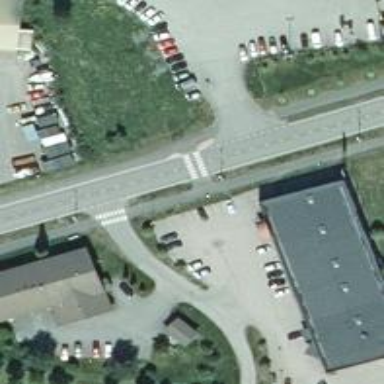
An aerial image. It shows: Marked crossing on asphalt cycleway road.